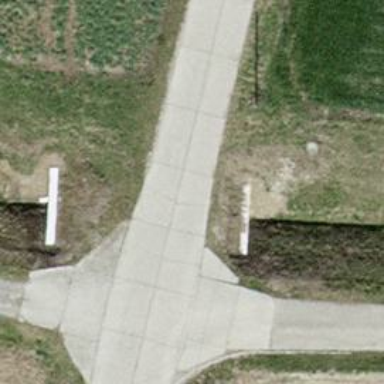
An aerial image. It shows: Unclassified road on bridge.